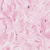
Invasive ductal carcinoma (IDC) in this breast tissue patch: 0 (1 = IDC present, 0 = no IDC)